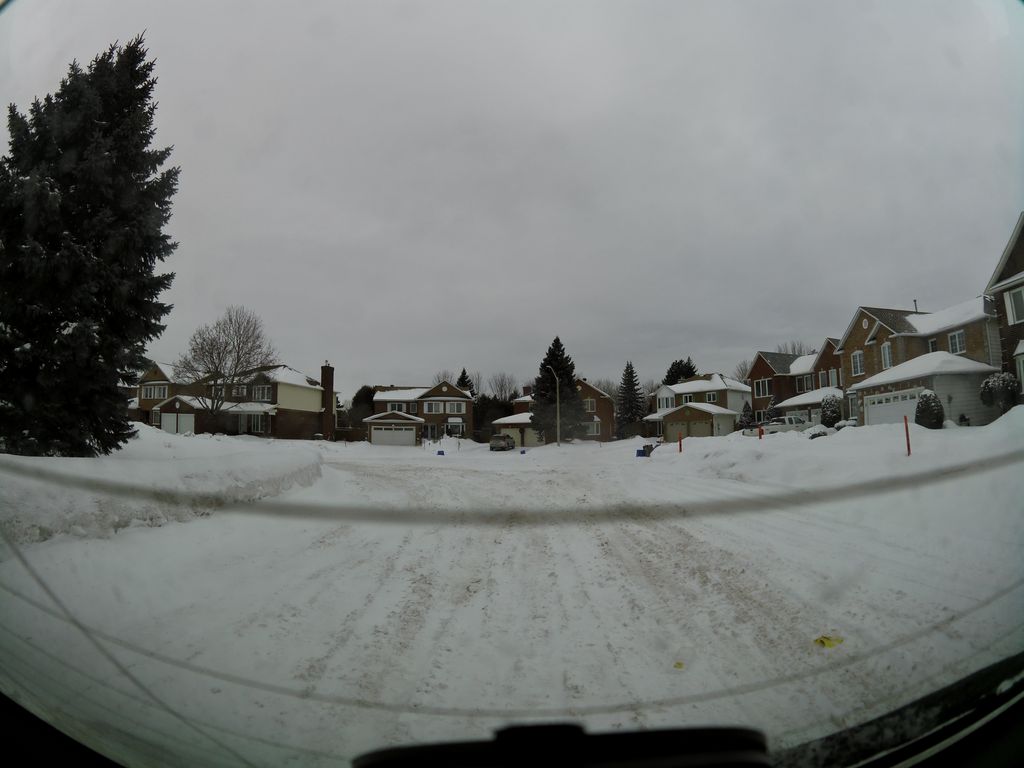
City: ottawa-gatineau